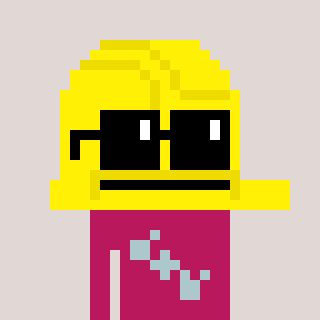
a pixel art character with square black sunglasses, a construction helmet-shaped head and a darkpink-colored body on a warm background